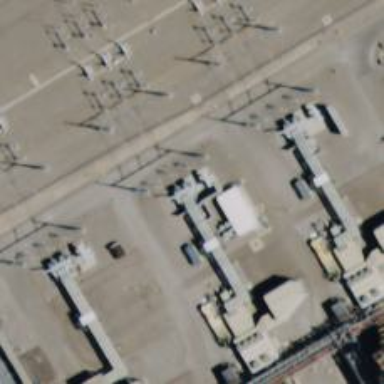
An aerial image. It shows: Gas turbine power generator.